Question: I'm trying to configure TFS 2010,while I'm using VS2012.In Visual studio when I follow the steps below after entering the server name the form prompts me for a username and password or shows the error message cannot connect to remote server,but since I don't have any experiences configuring TFS I don't know how to find these information.
1. I go to eam explorer in VS
2. I connect to team projects
3. I write the server name which is for my colleague's system
4. Then I'm prompted for credentials or shows the error message cannot connect to remote server,So I can not continue...
Thanks in advance
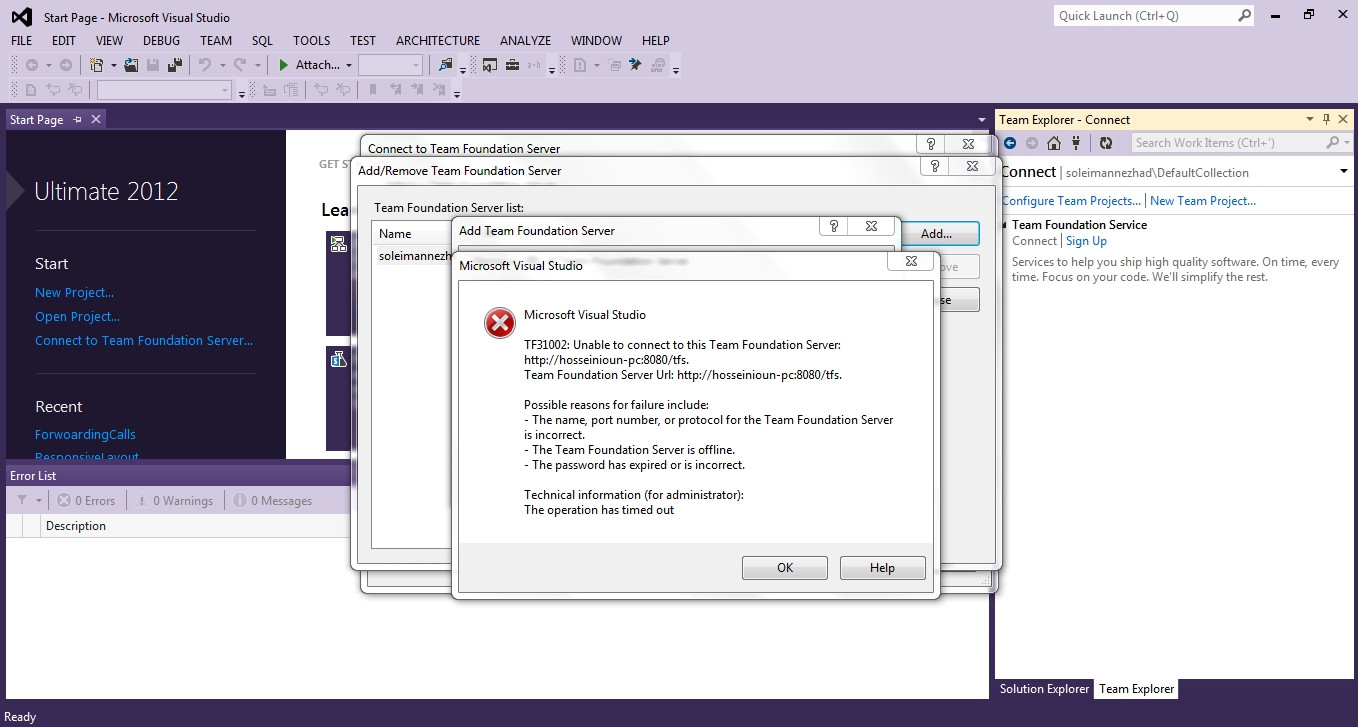
Answer: I found my problem.The account as not set correctly in the Team Foundation Administration console and after setting it correctly,I was able to create new team projects and other clients are now able to connect to this team project on my server.
Thanks